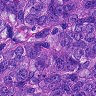
Metastatic tissue present: yes